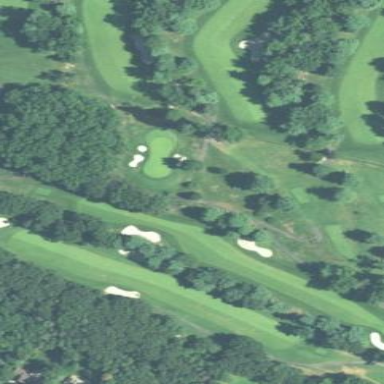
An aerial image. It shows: Area labeled as out of bounds on golf course.